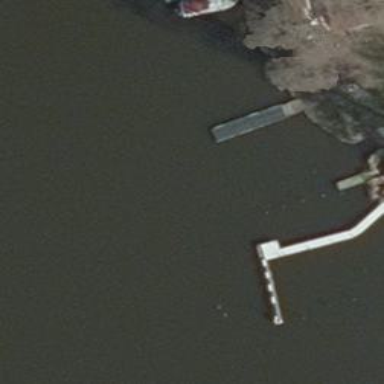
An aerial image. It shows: Man-made pier.